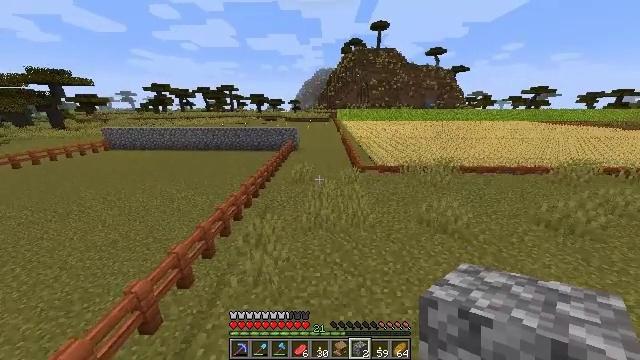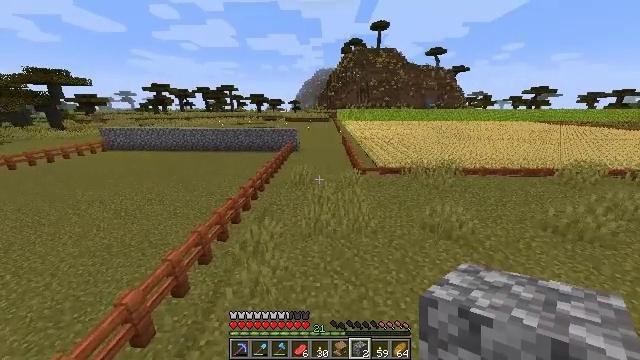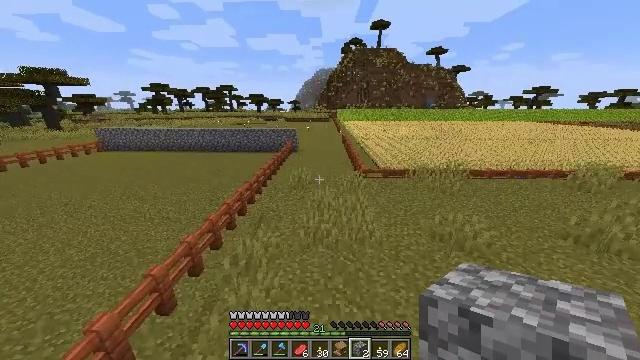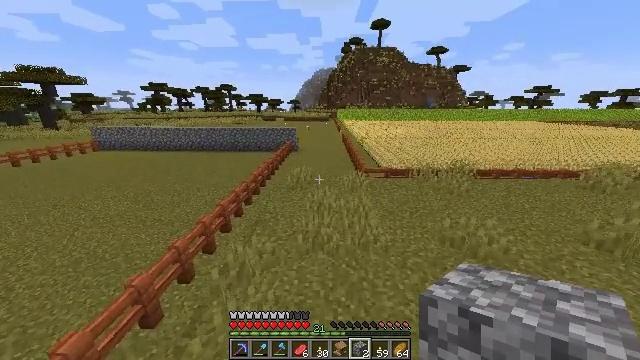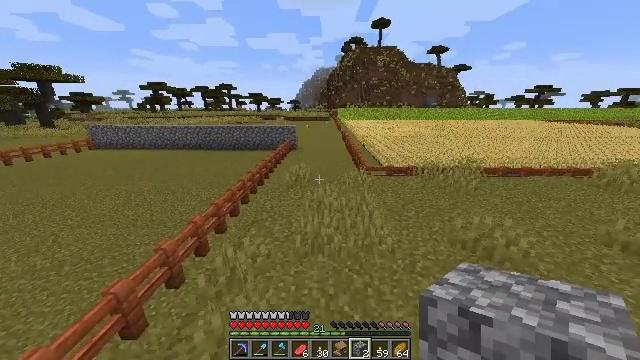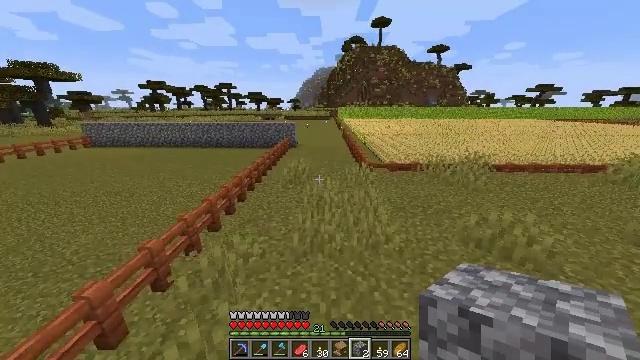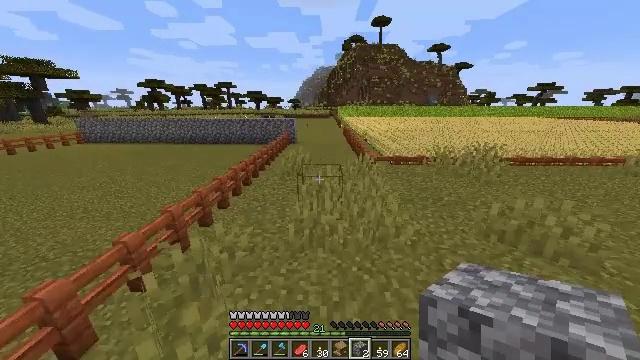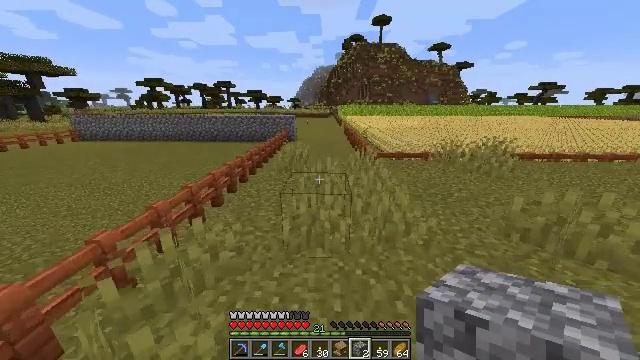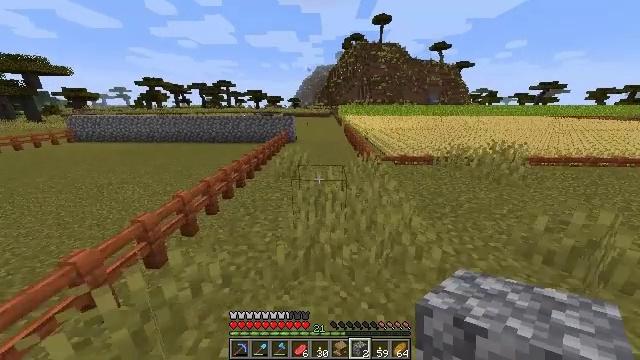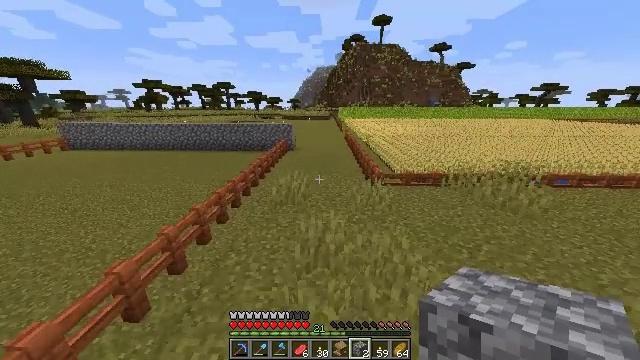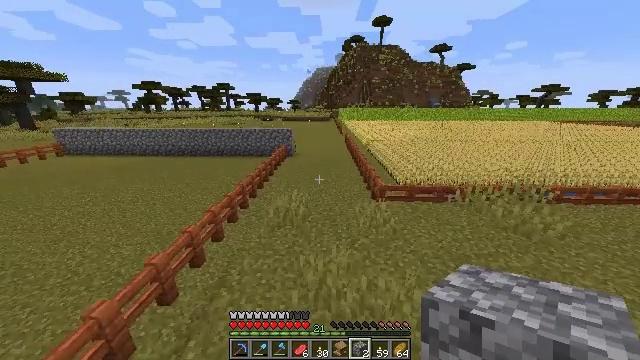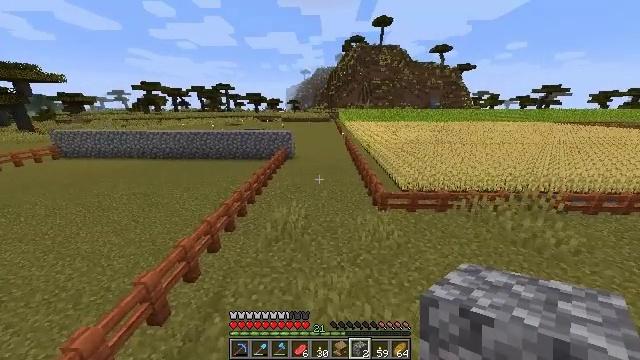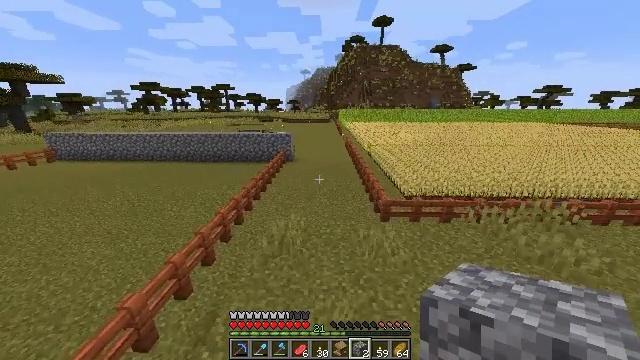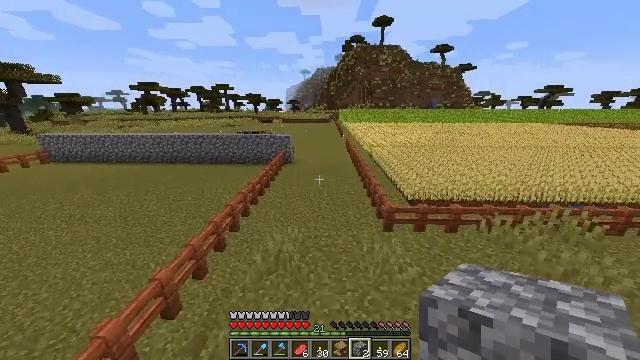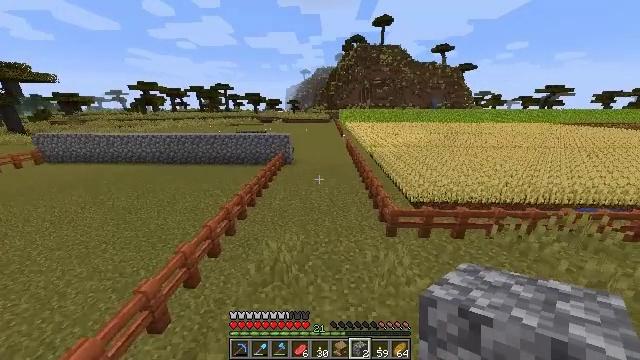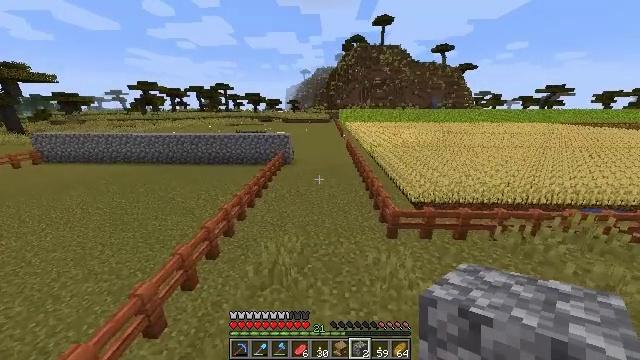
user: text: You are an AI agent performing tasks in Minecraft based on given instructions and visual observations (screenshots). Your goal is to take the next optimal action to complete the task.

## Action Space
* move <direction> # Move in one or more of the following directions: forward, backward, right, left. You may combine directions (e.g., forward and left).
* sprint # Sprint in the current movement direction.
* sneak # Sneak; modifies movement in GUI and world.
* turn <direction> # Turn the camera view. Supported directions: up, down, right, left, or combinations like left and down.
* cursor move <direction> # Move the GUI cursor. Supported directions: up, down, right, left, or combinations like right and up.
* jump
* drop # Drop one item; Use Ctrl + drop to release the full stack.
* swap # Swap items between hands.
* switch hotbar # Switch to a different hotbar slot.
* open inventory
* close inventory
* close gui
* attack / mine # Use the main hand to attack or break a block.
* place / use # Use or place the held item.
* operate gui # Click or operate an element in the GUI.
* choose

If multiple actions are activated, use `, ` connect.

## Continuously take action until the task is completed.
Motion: motion action
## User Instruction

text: Collect sugar cane near water sources.
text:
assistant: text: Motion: move forward, sprint, jump
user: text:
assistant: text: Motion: move forward, sprint, jump
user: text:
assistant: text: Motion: move forward, sprint, jump
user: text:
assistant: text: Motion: move forward, sprint, jump
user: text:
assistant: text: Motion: move forward, sprint, jump
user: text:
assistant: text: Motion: move forward, sprint, jump
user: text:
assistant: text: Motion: move forward, sprint, jump
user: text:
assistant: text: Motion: move forward, sprint, jump
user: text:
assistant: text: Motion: move forward, sprint, jump
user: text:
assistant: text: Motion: move forward, sprint, jump
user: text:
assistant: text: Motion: move forward, sprint, jump
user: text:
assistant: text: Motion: move forward, sprint, jump
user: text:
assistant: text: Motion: move forward, sprint, jump
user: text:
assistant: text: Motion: move forward, sprint, jump
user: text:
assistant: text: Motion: move forward, sprint, jump
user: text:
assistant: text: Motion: move forward, sprint, jump
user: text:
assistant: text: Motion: move forward, sprint, jump
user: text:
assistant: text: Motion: move forward, sprint, jump
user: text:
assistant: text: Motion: move forward, sprint, turn left and down, jump
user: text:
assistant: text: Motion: move forward, sprint, turn left and down, jump
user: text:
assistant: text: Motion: move forward, sprint, jump
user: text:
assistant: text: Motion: move forward, sprint, jump
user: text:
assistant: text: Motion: move forward, sprint, jump
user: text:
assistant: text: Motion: move forward, sprint, jump
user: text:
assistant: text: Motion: move forward, sprint, turn down, jump
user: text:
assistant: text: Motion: move forward, sprint, jump
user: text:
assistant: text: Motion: move forward, sprint, jump
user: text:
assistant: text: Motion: move forward, sprint, jump
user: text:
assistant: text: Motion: move forward, sprint, jump
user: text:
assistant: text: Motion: move forward, sprint, jump